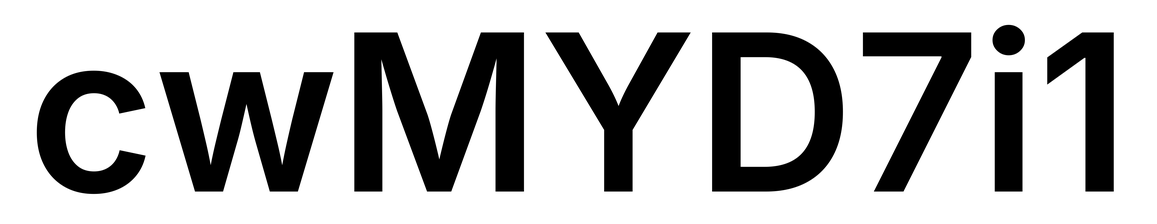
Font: Inter_SemiBold